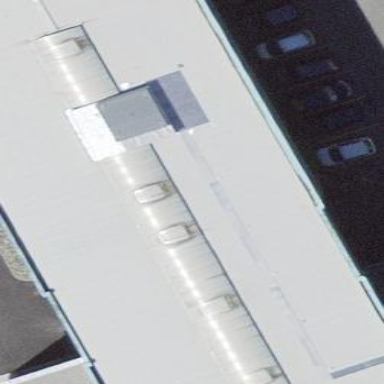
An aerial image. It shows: Industrial building.